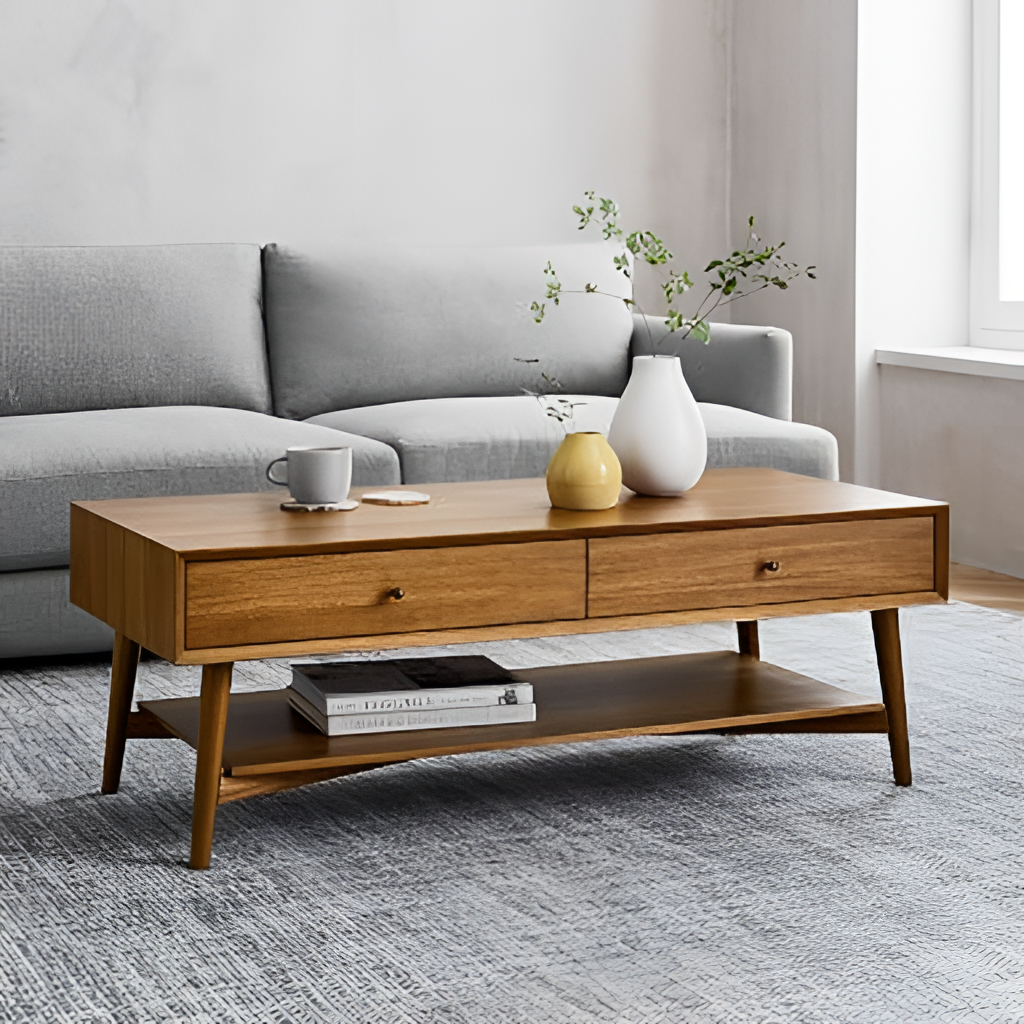
wood coffee table, living room, modern, white paint wallpaper, with solid pattern, fabric flooring, with solid pattern